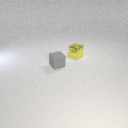
small yellow metal cube to the right of small gray rubber cube